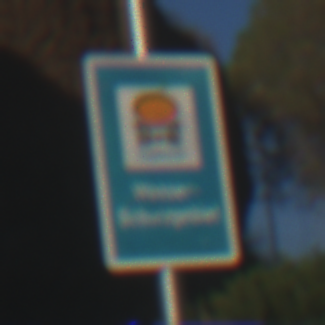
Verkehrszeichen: Wasserschutzgebiet
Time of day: MorningAfternoon
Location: Outdoor (Suburban)
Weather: Clear
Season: NotSpecified
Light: Natural